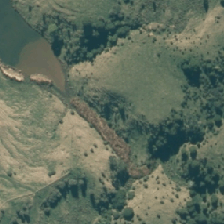
Land cover: lake_pond